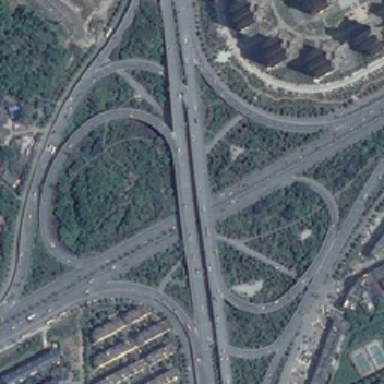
The viaduct in the city looks very complicated .